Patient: sex F, age 71
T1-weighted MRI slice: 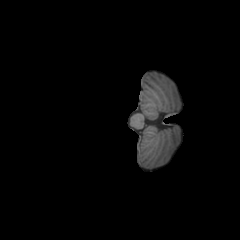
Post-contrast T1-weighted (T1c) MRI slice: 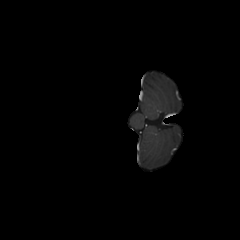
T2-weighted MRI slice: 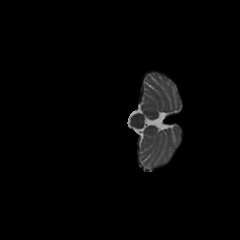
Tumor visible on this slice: no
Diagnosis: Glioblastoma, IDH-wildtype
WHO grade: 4